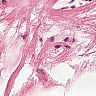
Metastatic tissue present: no